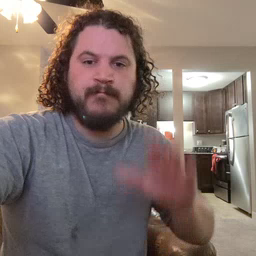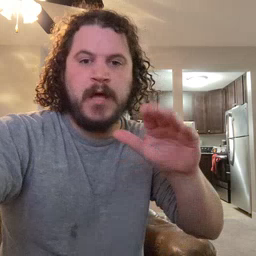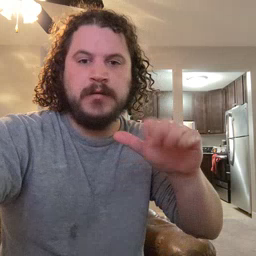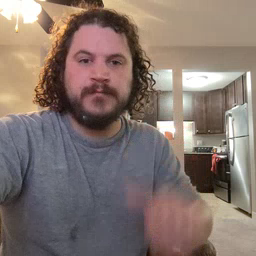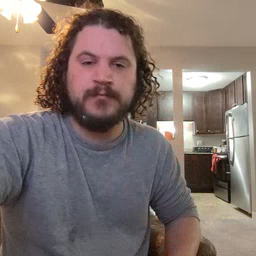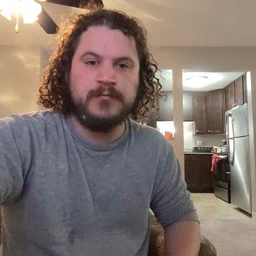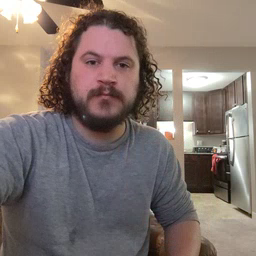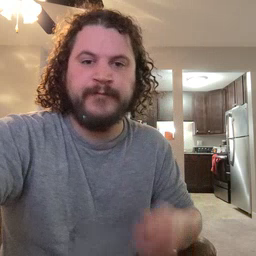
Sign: bye